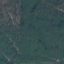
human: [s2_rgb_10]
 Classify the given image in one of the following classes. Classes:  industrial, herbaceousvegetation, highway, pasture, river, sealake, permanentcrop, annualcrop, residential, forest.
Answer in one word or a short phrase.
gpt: Forest